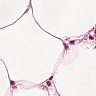
Metastatic tissue present: no